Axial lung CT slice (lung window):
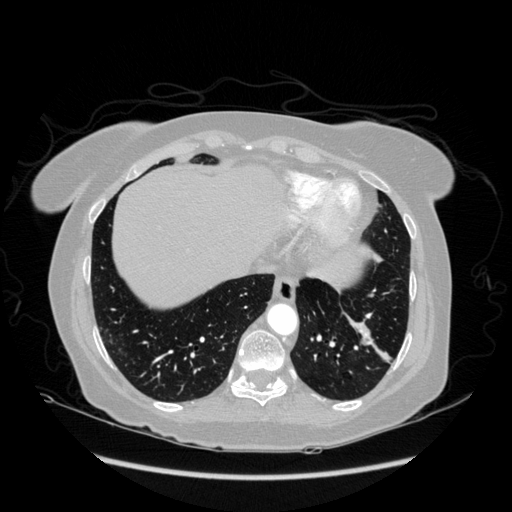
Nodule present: no